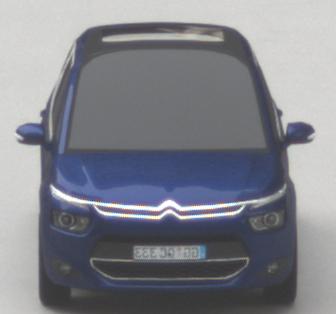
Make: Citroen
Model: Grand C4 Picasso VTi 120
Detailed model: Grand C4 Picasso (II)
Model produced from: 2013/10
Model produced until: 2015/02
Doors: 5
Color: blue
Road condition: dry road
Daytime: midday
Contrast: low contrast